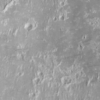
Label: not_dusty